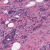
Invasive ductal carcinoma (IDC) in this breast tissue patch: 1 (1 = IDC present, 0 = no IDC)